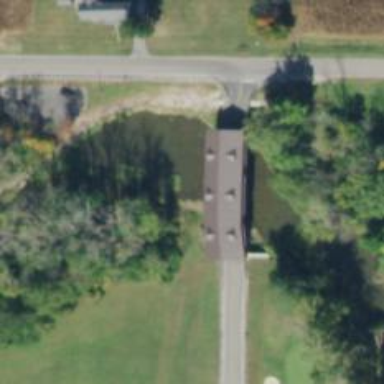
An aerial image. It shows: Covered bridge on asphalt unclassified road.